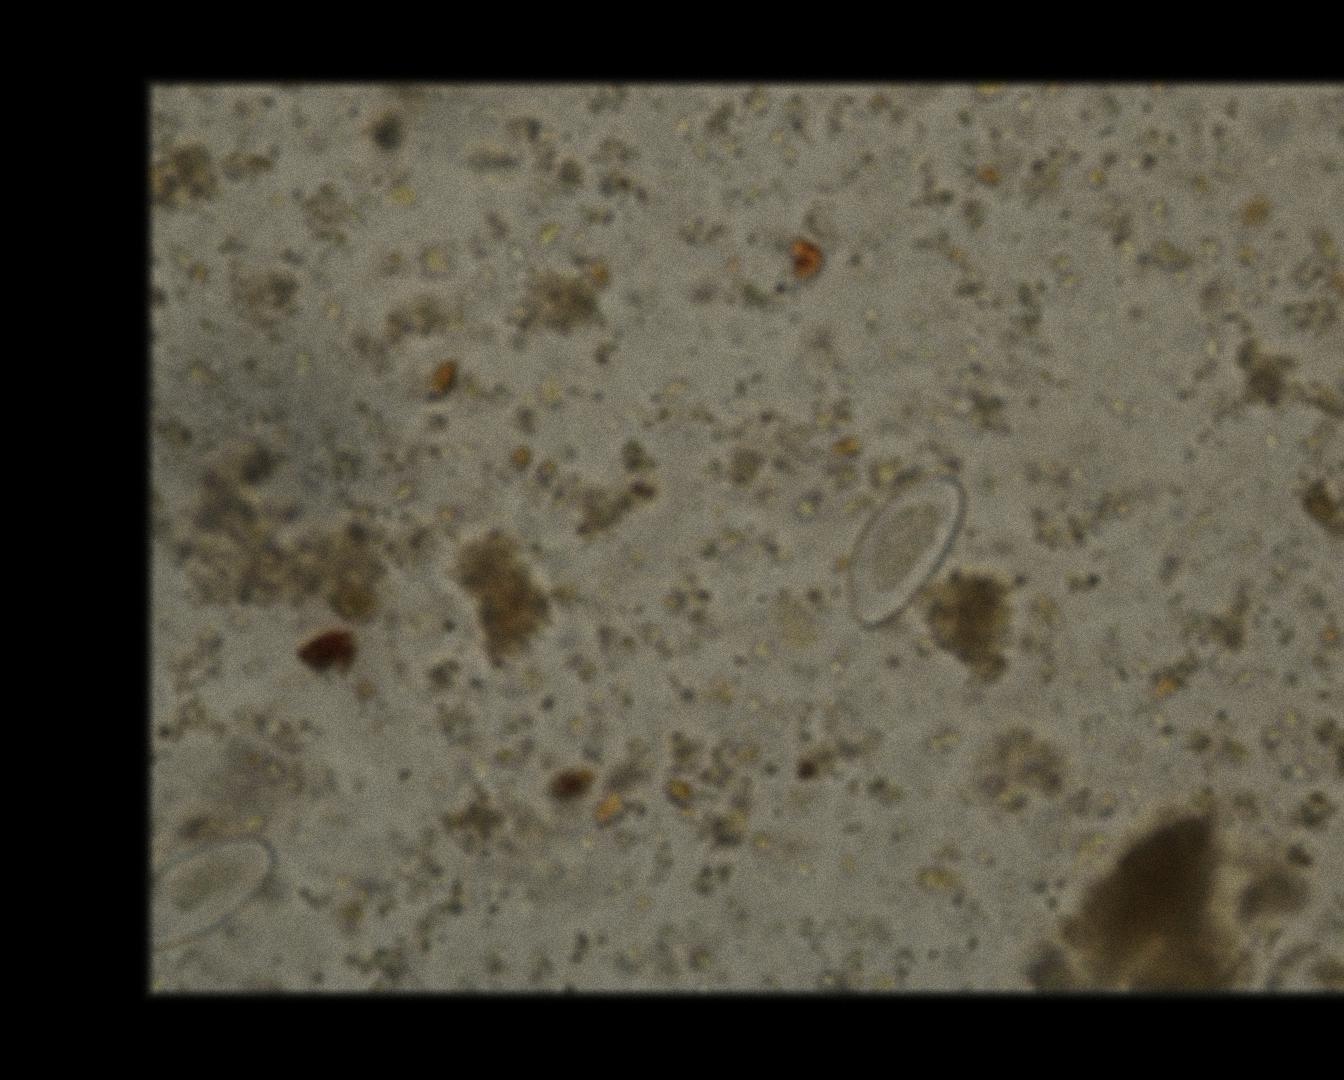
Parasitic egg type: Enterobius vermicularis